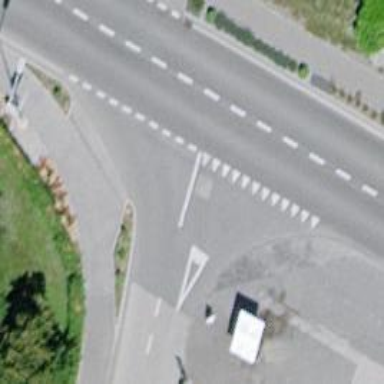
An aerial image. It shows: Uncontrolled road crossing.